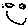
Label: smiley face